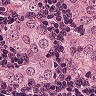
Metastatic tissue present: yes